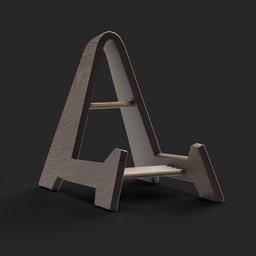
Label: tools